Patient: sex F, age 57
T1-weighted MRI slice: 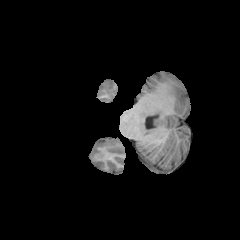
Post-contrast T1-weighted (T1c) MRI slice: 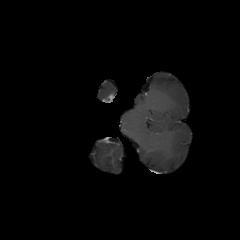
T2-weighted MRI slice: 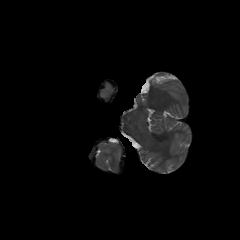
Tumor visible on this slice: no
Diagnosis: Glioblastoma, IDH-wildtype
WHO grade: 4